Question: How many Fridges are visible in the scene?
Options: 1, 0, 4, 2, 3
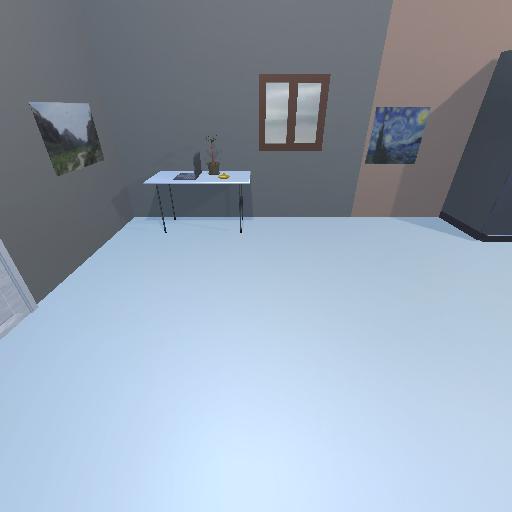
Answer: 1